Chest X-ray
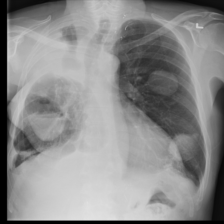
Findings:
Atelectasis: negative
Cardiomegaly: negative
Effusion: negative
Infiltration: negative
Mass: negative
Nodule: negative
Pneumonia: negative
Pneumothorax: negative
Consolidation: negative
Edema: negative
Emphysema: negative
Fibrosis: negative
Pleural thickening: negative
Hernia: negative